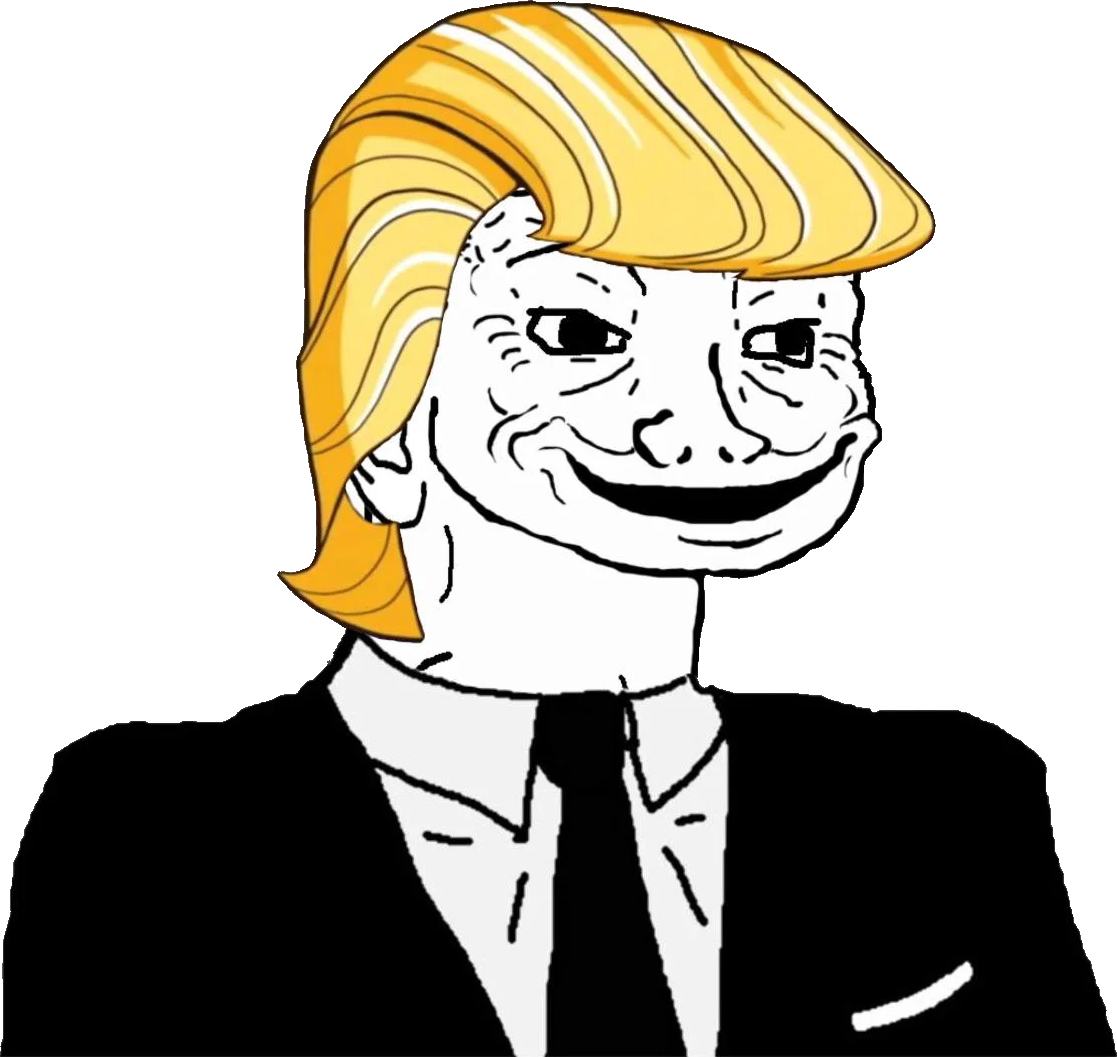
Label: 5_Brainlet